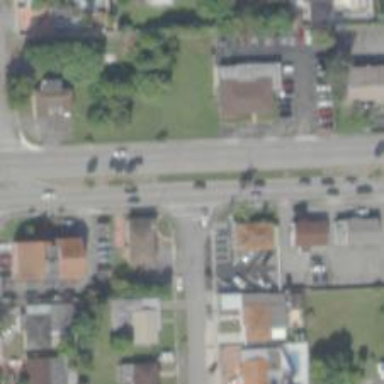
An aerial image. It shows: Primary highway with asphalt surface and separate sidewalk.